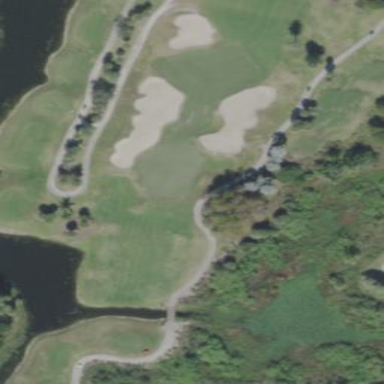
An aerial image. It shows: Green golf area with grass land use.